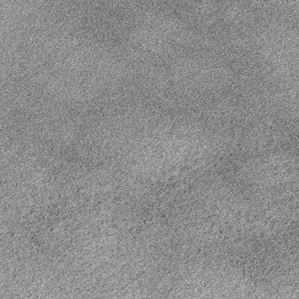
Label: frost